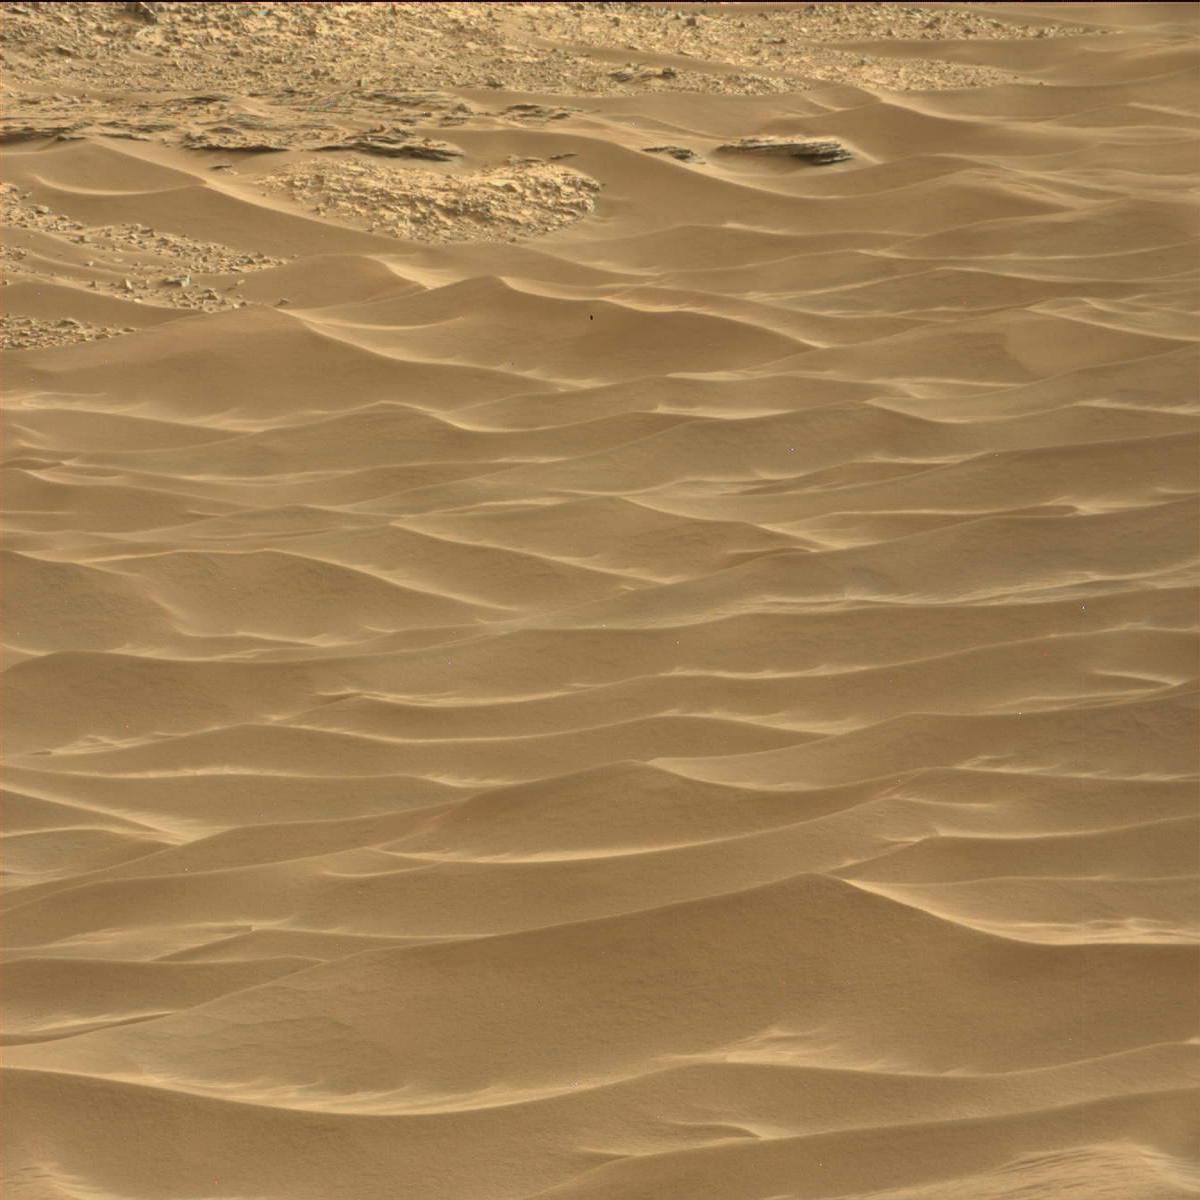
Terrain classes present: Bedrock, Sand / Soil